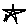
Label: star